Field crop: tomato
Growth stage: 1
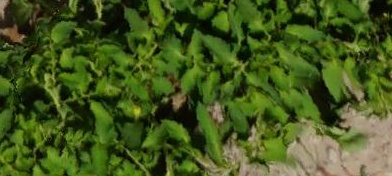
Species: tomato